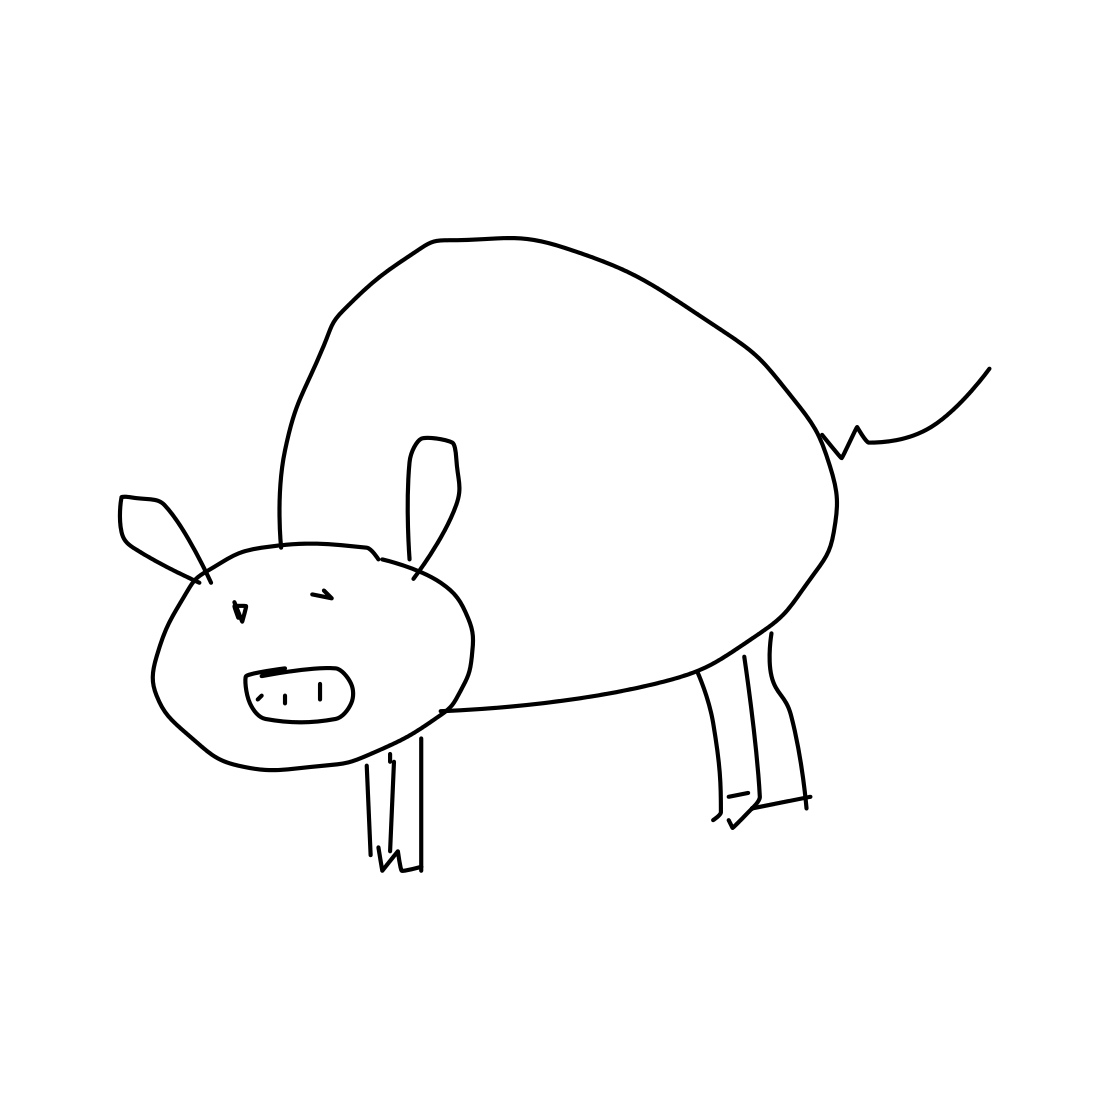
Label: pig